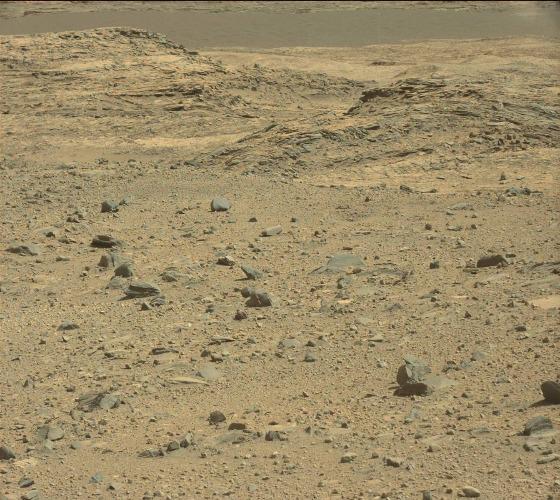
Terrain classes present: Bedrock, Gravel / Sand / Soil, Rock, Shadow